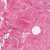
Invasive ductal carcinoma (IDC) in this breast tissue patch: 0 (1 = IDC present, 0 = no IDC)